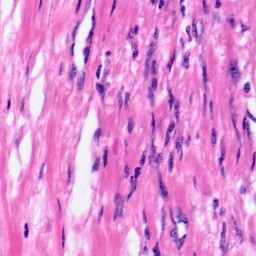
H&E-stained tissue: Pancreatic